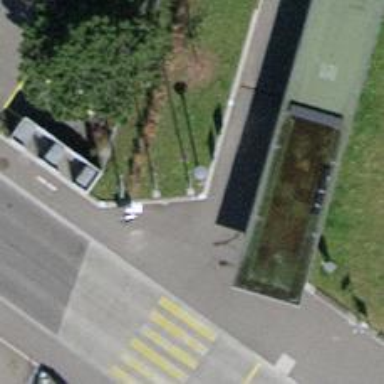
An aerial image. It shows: Flagpole structure.